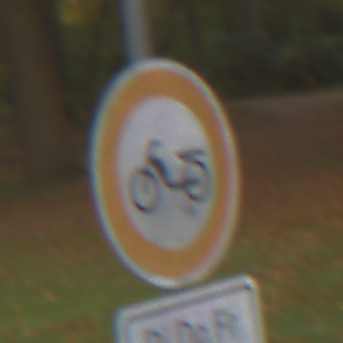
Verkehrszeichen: VerbotMofas
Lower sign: ZeitangabenMitBeschraenkungAufWochentage3
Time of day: Midday
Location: Outdoor (Nature)
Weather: Overcast
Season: Autumn
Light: Natural